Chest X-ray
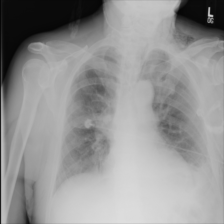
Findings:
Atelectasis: negative
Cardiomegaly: negative
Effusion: negative
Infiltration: positive
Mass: negative
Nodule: negative
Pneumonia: negative
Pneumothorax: negative
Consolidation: positive
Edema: negative
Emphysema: positive
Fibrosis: negative
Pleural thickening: negative
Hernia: negative